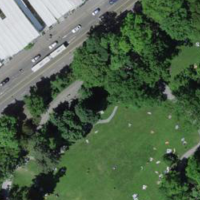
EUNIS habitat code: 53
Species observed at this site:
Chroicocephalus ridibundus
Corvus corone
Aythya fuligula
Passer domesticus